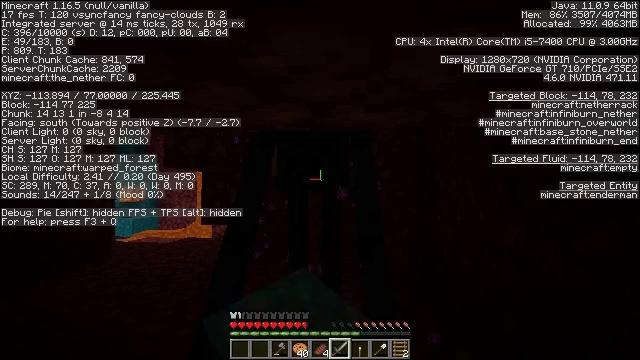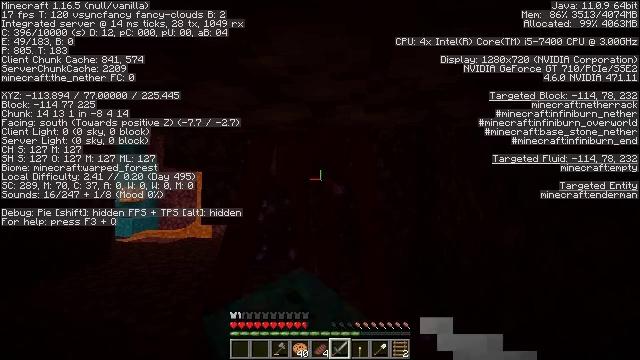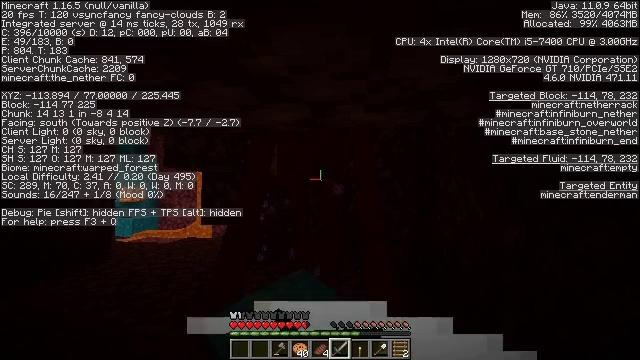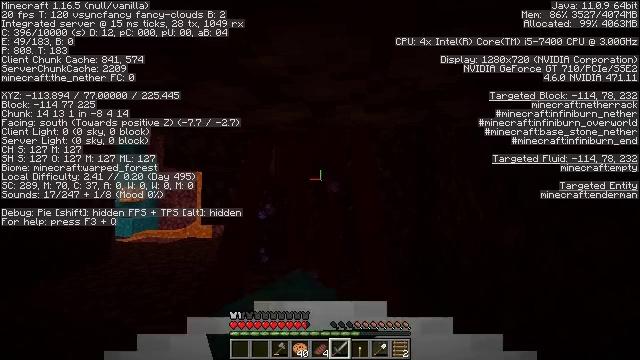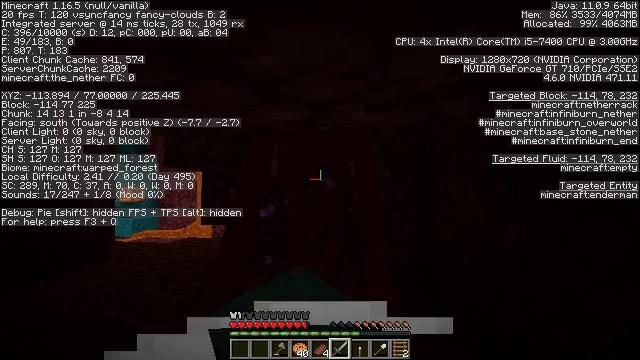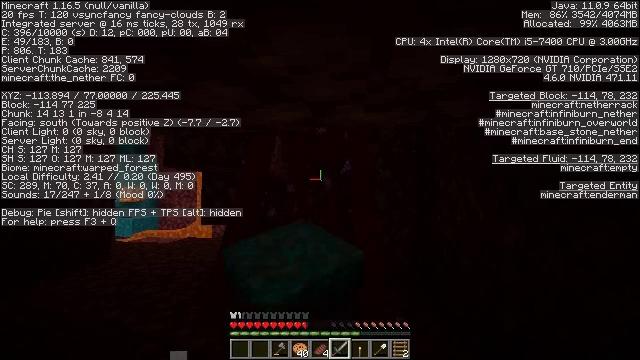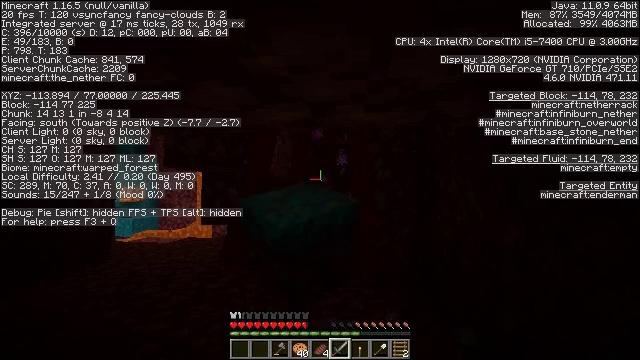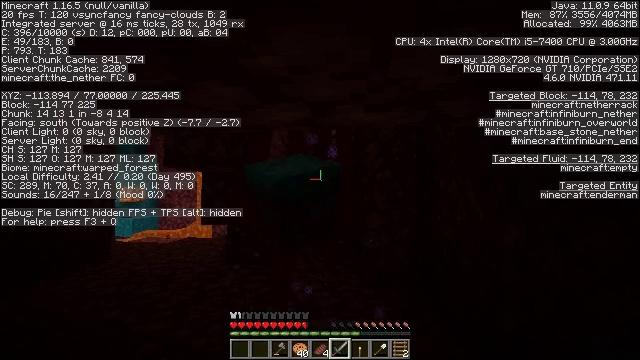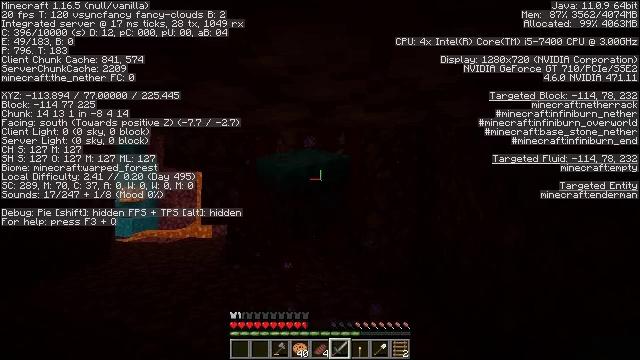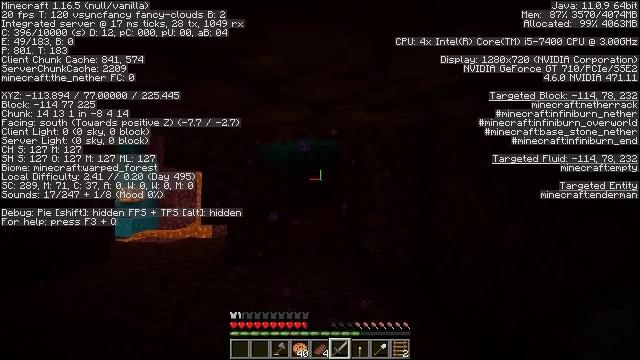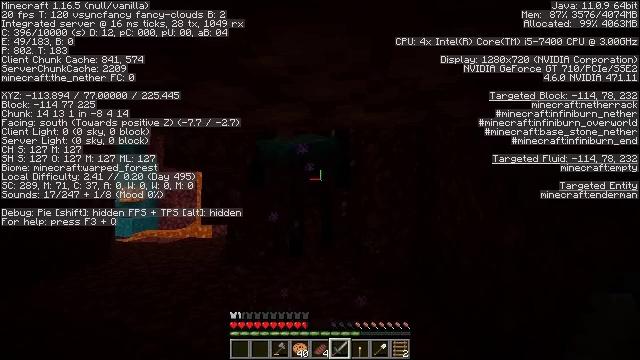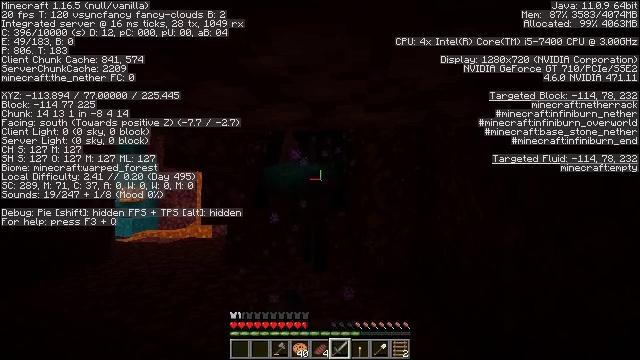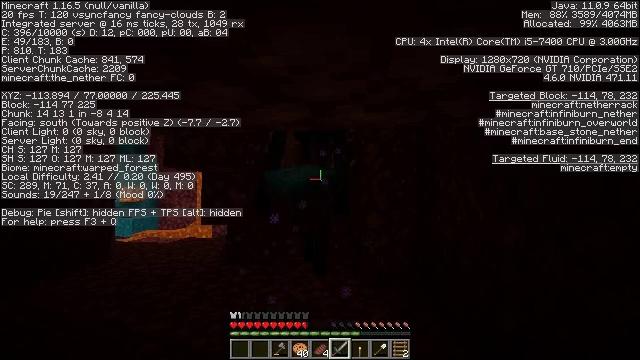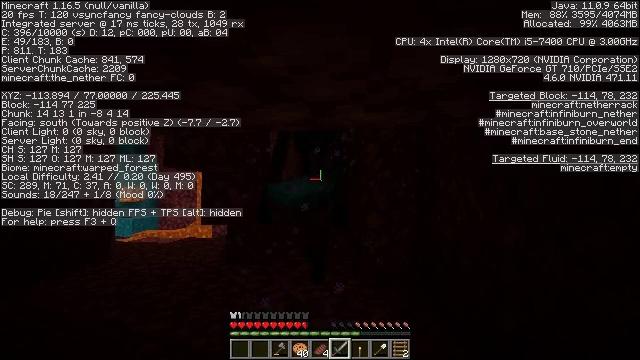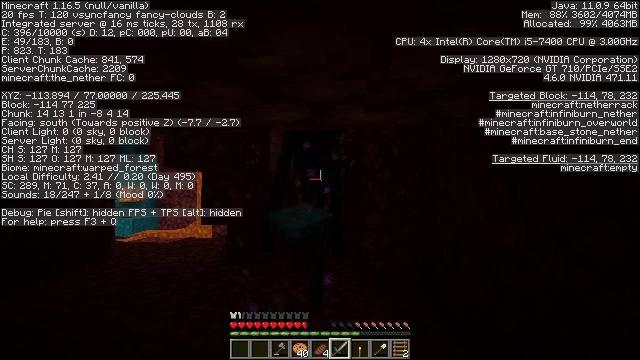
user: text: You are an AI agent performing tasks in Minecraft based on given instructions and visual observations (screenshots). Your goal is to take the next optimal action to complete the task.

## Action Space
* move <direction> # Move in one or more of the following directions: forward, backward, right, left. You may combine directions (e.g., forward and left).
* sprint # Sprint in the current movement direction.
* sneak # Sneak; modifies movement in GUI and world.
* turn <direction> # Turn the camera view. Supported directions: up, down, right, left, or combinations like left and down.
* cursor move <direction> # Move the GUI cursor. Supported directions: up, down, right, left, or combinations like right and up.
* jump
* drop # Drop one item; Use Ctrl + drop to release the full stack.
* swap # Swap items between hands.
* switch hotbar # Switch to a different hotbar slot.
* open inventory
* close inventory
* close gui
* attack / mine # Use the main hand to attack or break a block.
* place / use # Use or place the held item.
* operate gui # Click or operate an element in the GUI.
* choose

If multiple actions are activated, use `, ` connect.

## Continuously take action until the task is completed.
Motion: motion action
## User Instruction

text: Defeat an enderman.
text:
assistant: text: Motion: attack / mine
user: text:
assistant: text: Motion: attack / mine
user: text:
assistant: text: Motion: attack / mine
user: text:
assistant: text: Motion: attack / mine
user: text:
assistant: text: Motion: attack / mine
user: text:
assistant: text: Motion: attack / mine
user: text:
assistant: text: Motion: attack / mine
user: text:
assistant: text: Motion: no_op
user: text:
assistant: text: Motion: no_op
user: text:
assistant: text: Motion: attack / mine
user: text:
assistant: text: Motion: attack / mine
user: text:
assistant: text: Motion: attack / mine
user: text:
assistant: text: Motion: no_op
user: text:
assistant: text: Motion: no_op
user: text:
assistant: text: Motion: no_op